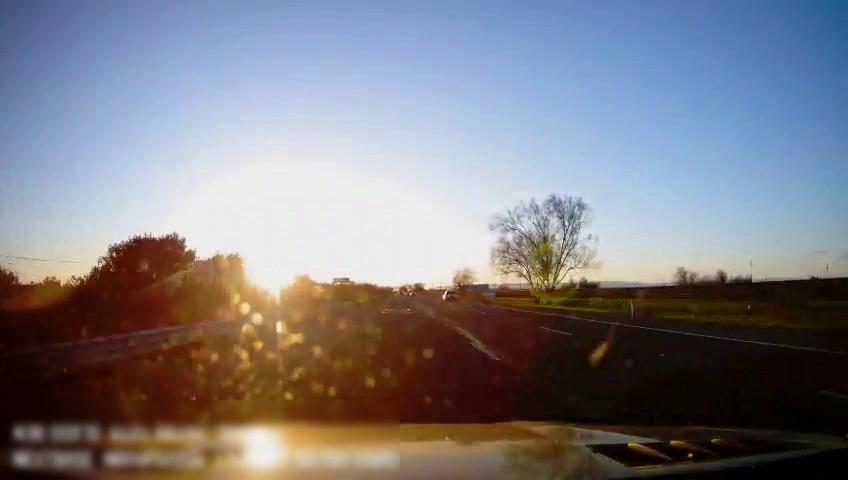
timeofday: Day
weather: Sunny
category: Drivable Space
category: Vehicles | SUV
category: Lanes | Alternate Lane
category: Lanes | Current Lane
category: Lanes | Current Lane
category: Lanes | Alternate Lane